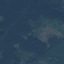
Label: Forest